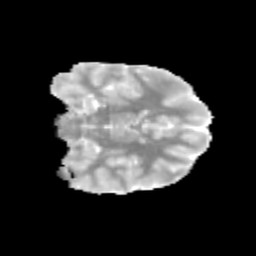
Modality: MD
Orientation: coronal
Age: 11
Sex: male
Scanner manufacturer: siemens
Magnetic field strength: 3 T
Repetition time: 3.8 s
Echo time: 0.07 s